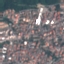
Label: Residential